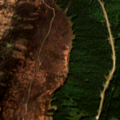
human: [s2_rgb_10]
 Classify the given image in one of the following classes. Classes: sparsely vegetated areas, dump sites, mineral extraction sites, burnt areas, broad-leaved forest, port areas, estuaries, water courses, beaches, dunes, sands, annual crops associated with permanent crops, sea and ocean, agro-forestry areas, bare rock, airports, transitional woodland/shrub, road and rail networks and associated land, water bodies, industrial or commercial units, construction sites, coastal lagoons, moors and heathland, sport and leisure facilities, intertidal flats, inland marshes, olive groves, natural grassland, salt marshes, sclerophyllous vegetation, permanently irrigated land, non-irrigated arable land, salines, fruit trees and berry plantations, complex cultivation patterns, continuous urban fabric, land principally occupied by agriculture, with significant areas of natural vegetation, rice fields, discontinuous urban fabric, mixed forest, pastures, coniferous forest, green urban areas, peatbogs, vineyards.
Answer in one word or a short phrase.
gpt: coniferous forest, moors and heathland, peatbogs